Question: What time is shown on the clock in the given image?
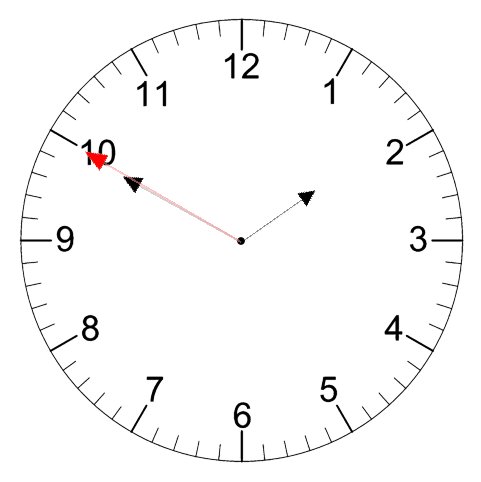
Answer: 01:49:50